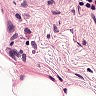
Metastatic tissue present: no